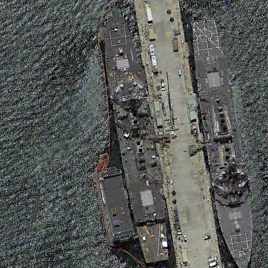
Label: destroyer